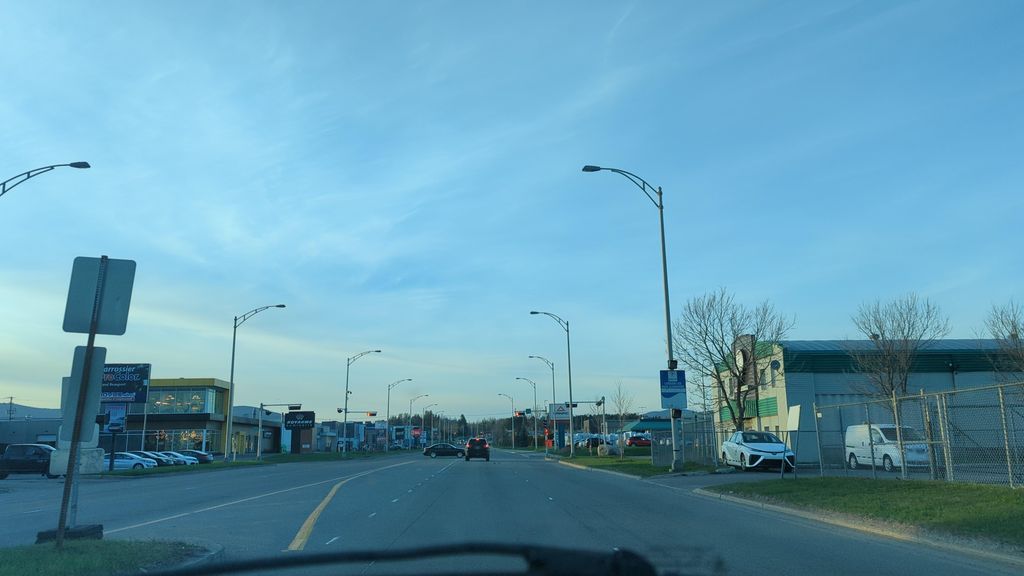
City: quebec_city